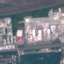
Label: Industrial